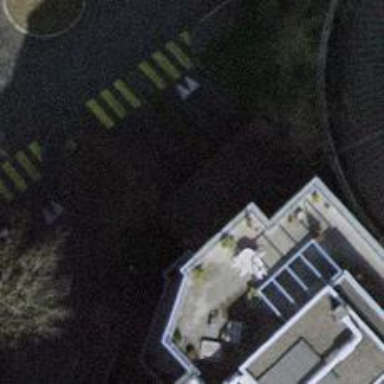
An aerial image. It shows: Parking entrance.